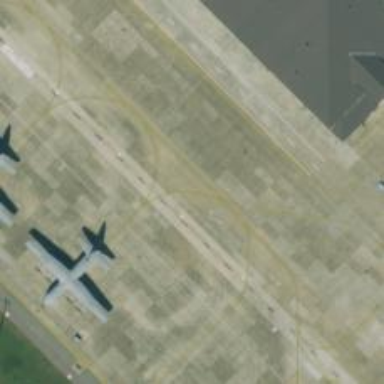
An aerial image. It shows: Image of taxiway at airport.